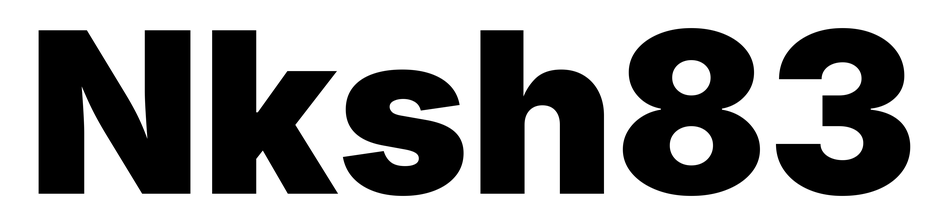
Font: Inter_Black